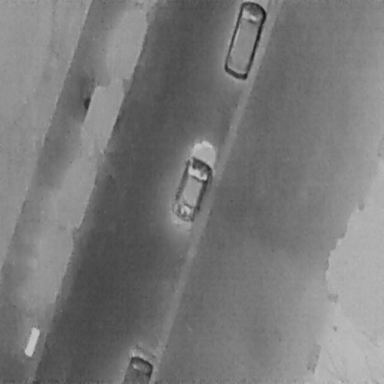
There are three Cars in the infrared image.